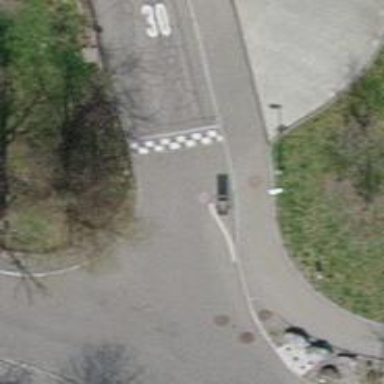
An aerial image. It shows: Traffic hump for calming the traffic.